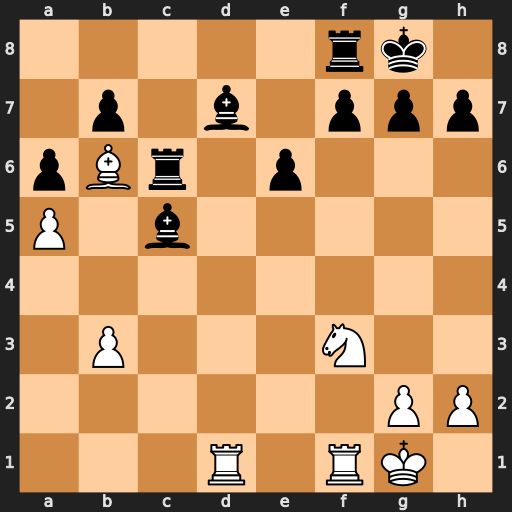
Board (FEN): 5rk1/1p1b1ppp/pBr1p3/P1b5/8/1P3N2/6PP/3R1RK1
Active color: w
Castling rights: -
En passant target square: -
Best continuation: Bxc5 Rxc5 Rxd7